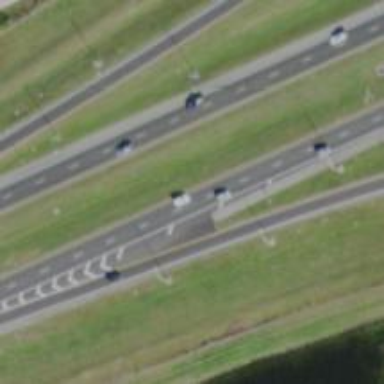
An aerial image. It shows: Diamond junction on motorway link.